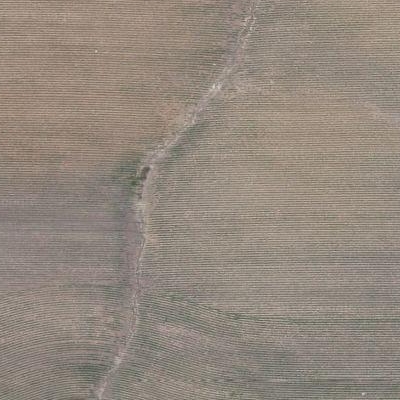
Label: Field